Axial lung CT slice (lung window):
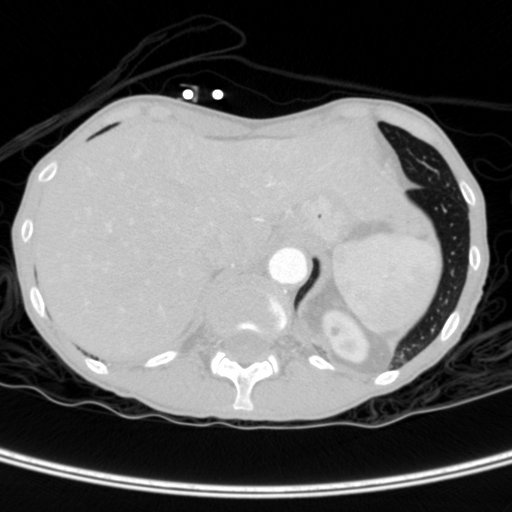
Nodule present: no